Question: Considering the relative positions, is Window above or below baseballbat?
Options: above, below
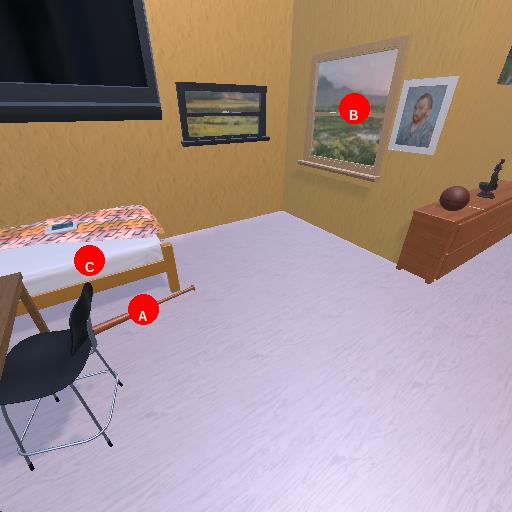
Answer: above